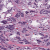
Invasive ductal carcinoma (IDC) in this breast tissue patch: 1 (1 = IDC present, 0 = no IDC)